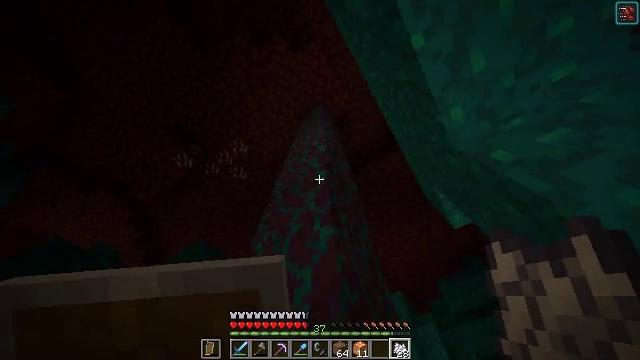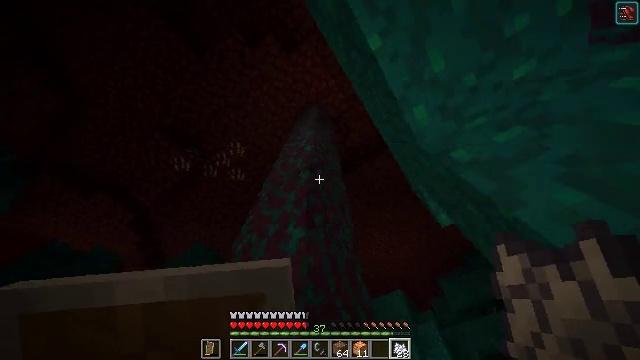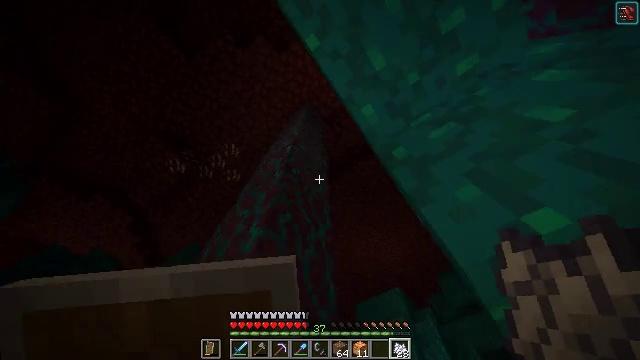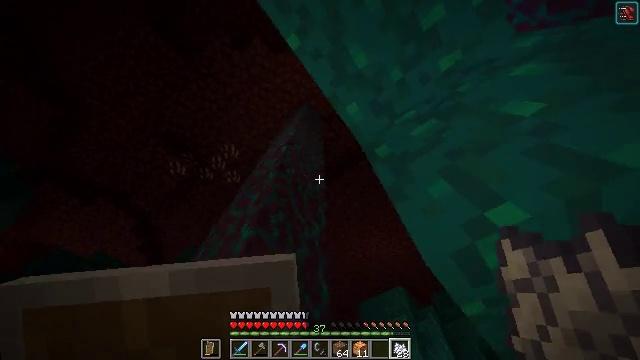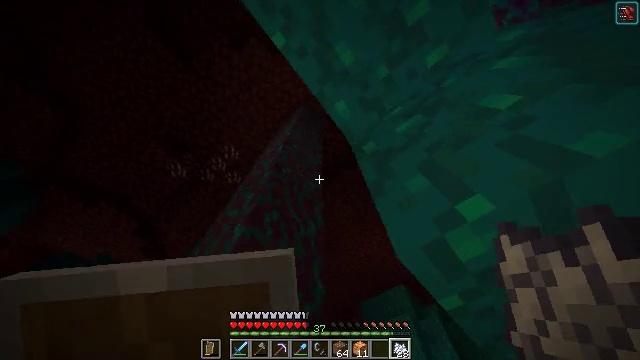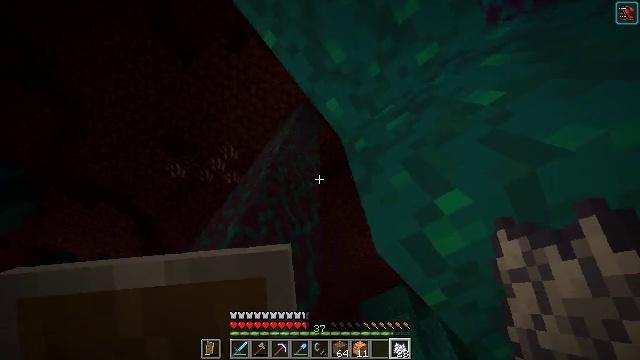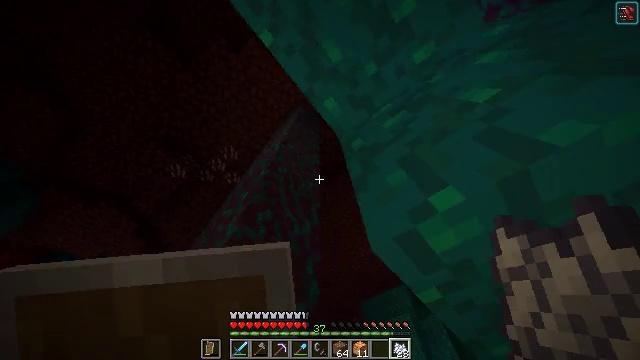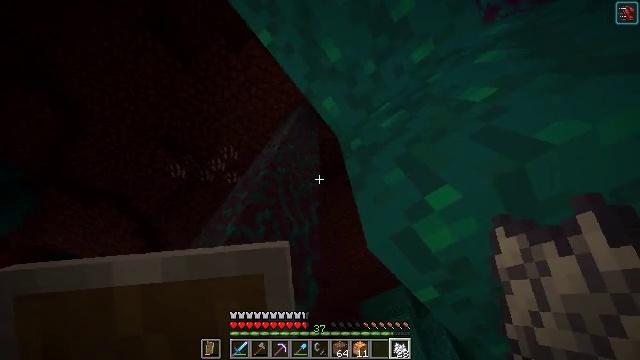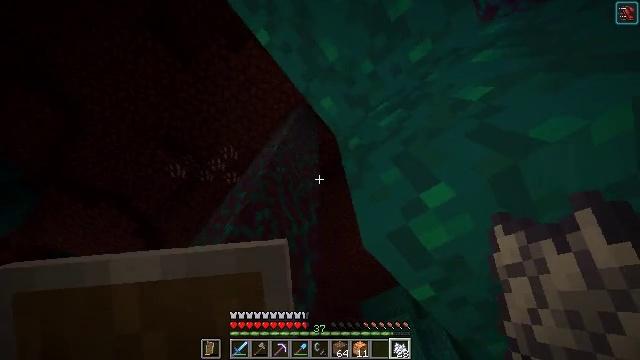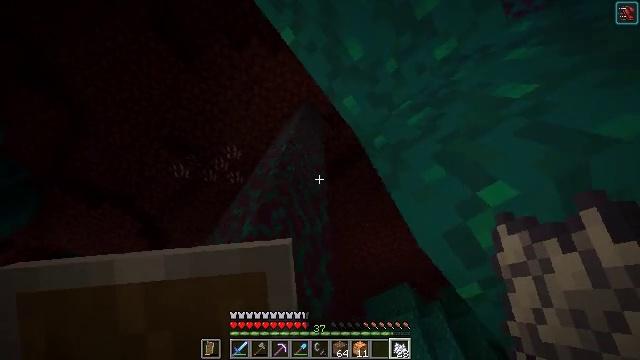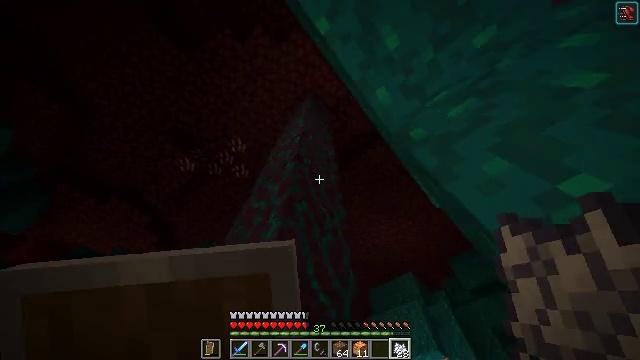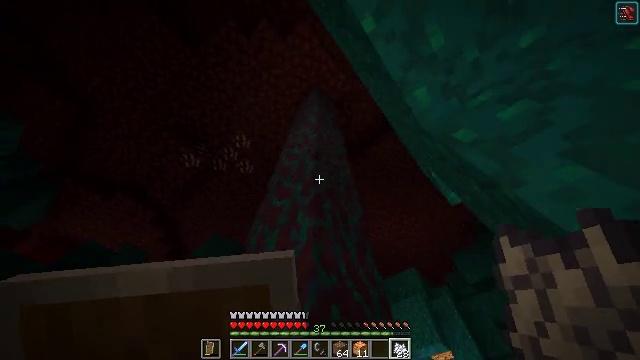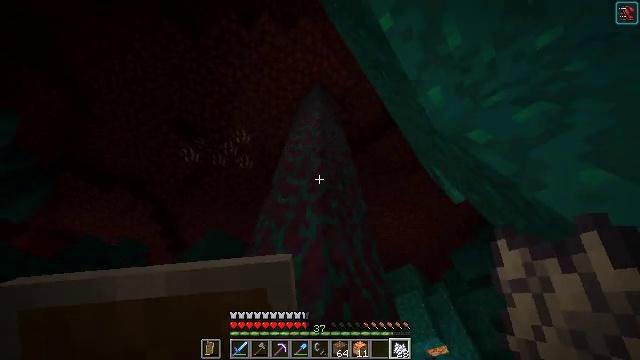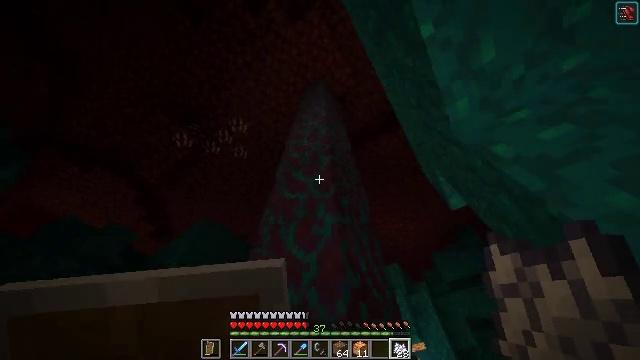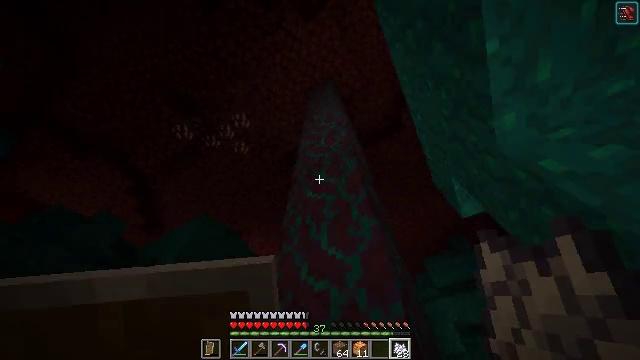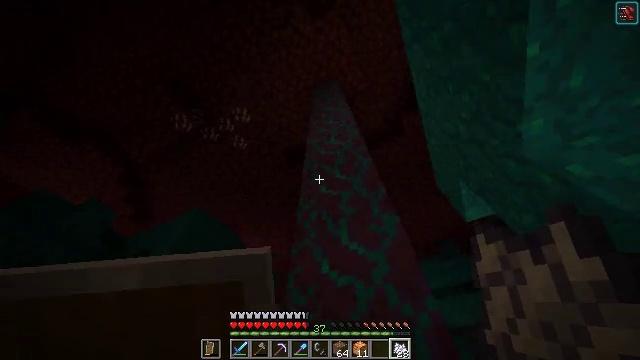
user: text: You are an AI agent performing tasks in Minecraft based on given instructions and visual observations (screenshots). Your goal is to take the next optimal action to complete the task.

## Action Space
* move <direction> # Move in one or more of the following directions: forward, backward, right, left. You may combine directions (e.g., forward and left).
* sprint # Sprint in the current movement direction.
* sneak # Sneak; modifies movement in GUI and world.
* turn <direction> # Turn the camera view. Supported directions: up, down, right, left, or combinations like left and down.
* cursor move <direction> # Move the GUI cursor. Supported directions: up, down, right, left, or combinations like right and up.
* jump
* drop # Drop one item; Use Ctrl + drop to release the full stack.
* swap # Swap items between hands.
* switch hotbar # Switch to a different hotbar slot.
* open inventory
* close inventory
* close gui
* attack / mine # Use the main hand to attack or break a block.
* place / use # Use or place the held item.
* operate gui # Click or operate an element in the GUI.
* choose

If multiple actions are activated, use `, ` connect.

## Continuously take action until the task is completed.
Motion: motion action
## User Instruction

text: Break the glowing shroomlight.
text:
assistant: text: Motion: move right, turn left
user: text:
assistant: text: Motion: turn left
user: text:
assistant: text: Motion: turn left
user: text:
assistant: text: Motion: turn left
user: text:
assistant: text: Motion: no_op
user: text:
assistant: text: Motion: no_op
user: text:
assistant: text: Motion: no_op
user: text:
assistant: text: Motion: no_op
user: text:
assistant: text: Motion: move left
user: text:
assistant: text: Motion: move left, turn down
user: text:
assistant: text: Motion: move left, turn down
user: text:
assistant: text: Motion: move left, turn down
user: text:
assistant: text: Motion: move left, turn right and down
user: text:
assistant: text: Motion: move left, turn right
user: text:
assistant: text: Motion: move forward and move left, turn right
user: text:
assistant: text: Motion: move forward and move left, turn right
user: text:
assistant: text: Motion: move forward and move left, turn right and down
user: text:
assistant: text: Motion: move forward and move left, turn right
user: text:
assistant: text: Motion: move forward and move left, turn right
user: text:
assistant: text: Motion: move forward and move left, turn right and up
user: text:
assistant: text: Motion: turn right and up
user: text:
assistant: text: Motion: turn right
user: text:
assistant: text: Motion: turn right
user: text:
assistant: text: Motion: turn right
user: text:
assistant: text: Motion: turn right
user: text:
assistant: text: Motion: no_op
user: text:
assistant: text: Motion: no_op
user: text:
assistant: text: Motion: no_op
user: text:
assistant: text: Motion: move right
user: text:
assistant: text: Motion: move right, turn left and down